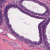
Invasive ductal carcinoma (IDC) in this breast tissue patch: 0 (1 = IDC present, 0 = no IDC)